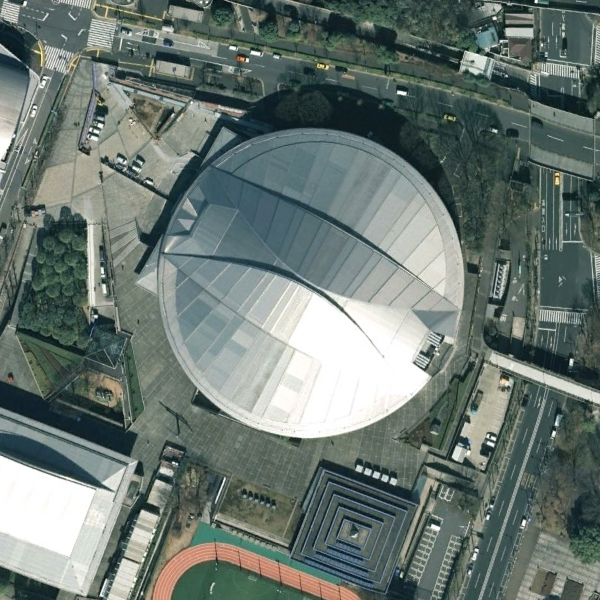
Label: Center